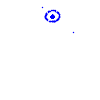
Particle: electron